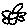
Label: flower